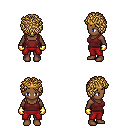
a pixel art fantasy rpg character, female body template, human, dark skin, maroon pirate shirt, red pants, blonde curly afro hairstyle, gold tiara, gold gloves, four views (front, back, left, right), 2x2 character sprite sheet, small pixel art, hard edges, no anti-aliasing